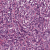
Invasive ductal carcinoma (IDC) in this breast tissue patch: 1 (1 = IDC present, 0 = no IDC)